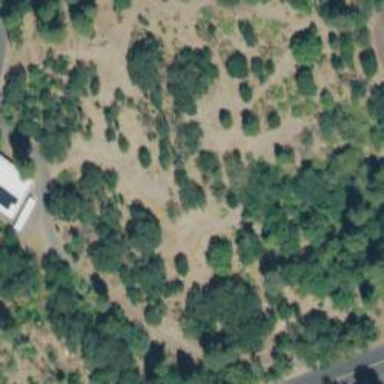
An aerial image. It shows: Disc golf hole.